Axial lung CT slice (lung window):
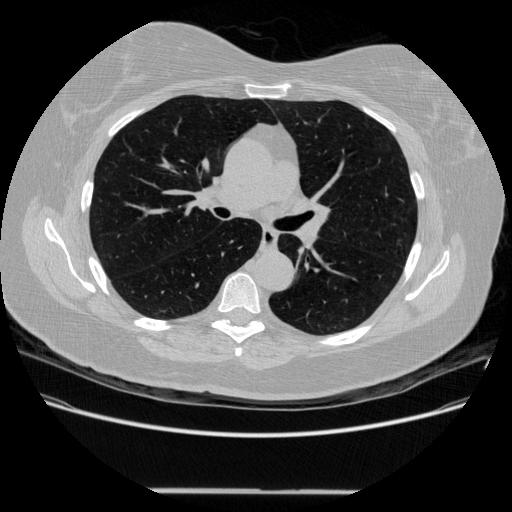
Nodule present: no